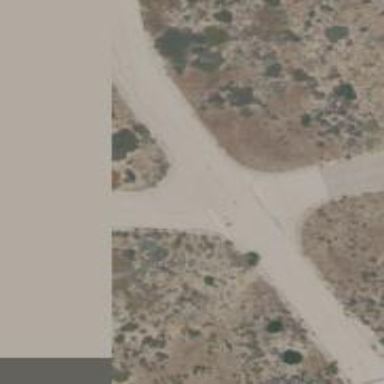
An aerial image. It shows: Track road.